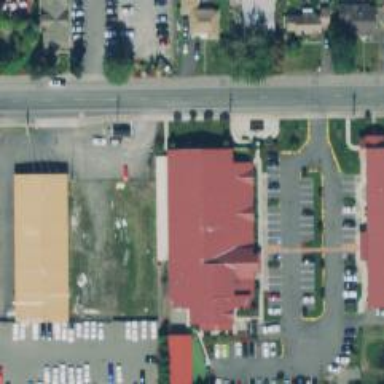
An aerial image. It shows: Veterinary facility.